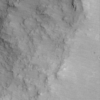
Label: not_dusty